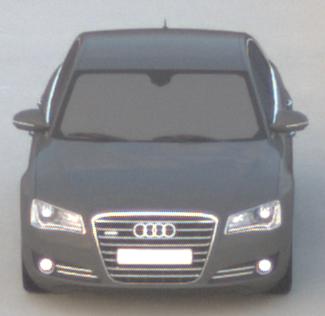
Make: Audi
Model: A8 D4
Model produced from: 2009
Model produced until: 2017
Doors: 4
Color: gray
Road condition: dry road
Daytime: sunrise or sunset
Contrast: medium contrast